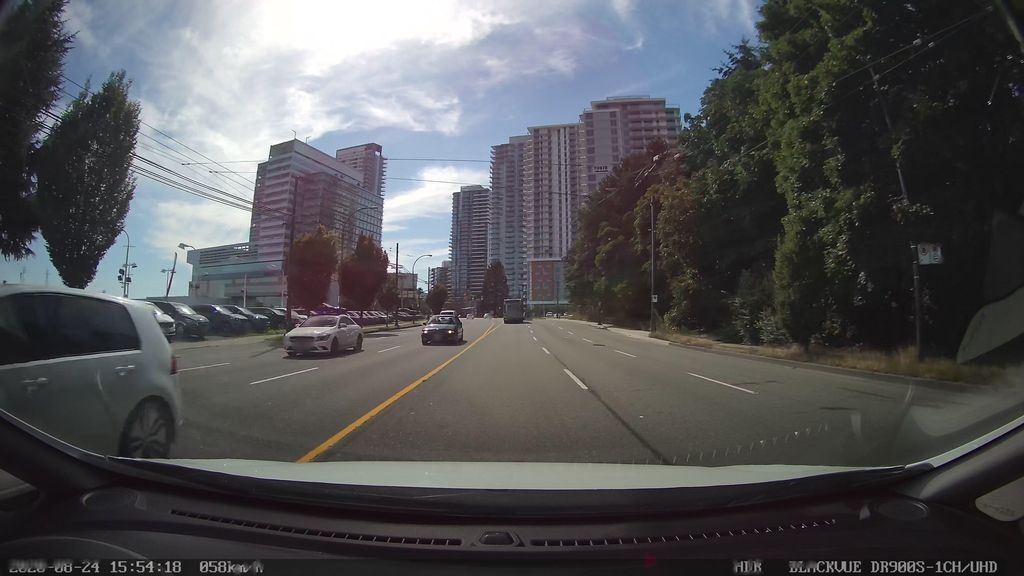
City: vancouver